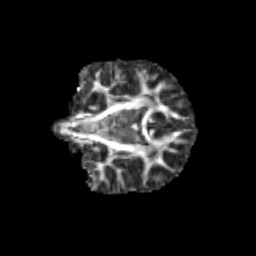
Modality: FA
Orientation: coronal
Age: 9
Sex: male
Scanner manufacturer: siemens
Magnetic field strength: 3 T
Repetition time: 3.8 s
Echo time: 0.07 s